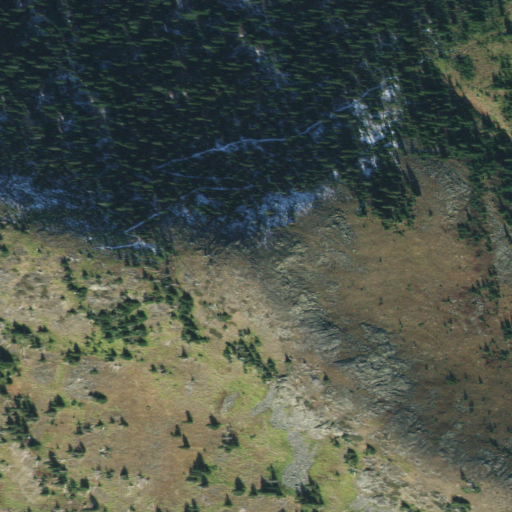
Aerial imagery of mountain in Idaho named Grouse Mountain containing evergreen forest and shrub